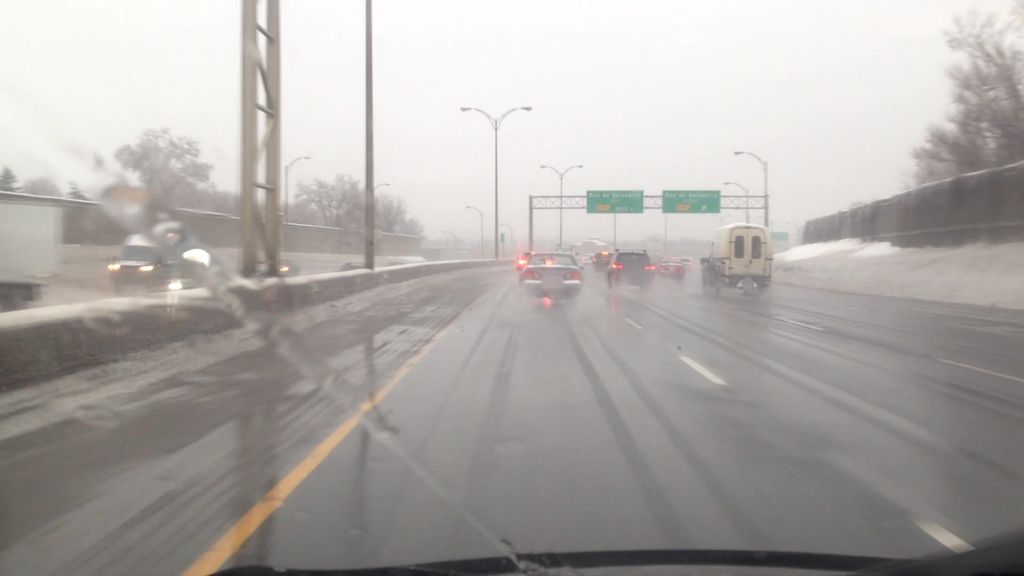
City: montreal